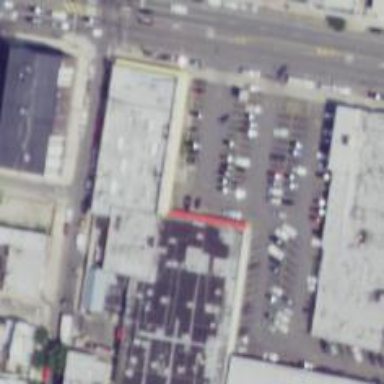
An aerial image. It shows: Retail area.